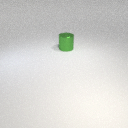
large green metal cylinder